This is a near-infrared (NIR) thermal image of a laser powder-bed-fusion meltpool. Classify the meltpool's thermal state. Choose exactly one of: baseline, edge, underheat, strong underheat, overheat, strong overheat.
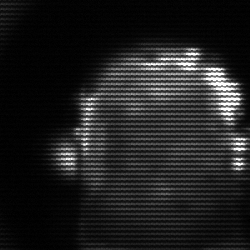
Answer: baseline